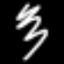
Label: squiggle